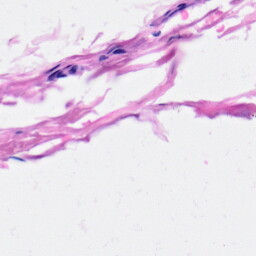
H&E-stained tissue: Heart